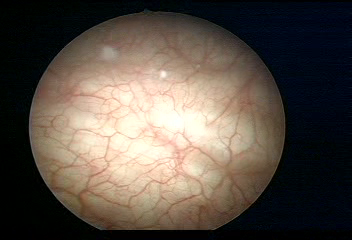
Modality: WLC
Class: Normal mucosa
Bladder cancer association: No